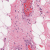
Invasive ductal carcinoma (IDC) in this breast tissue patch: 0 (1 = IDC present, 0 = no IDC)